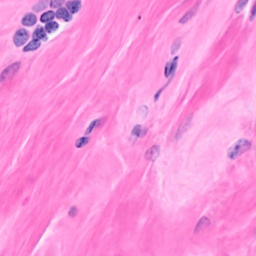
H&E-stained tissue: Breast